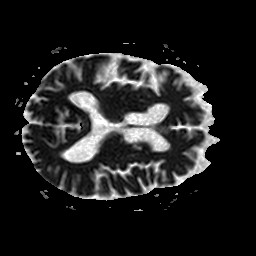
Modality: ADC
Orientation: axial
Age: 73
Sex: male
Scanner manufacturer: philips
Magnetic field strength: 1.5 T
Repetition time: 4.632 s
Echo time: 0.07843 s